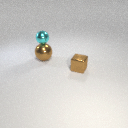
large brown metal sphere below small cyan metal sphere